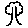
Label: tree